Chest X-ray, AP view. Patient: 31 years old, sex M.
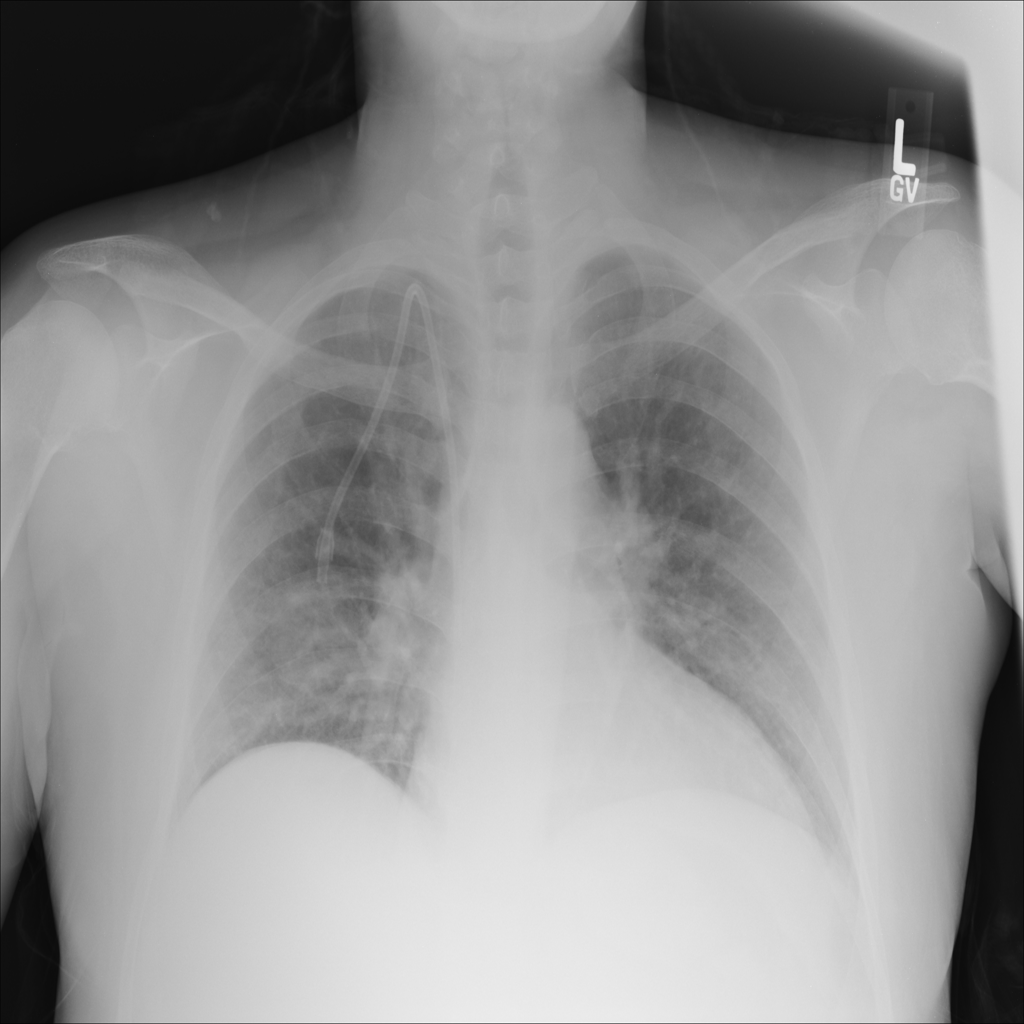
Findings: No Finding